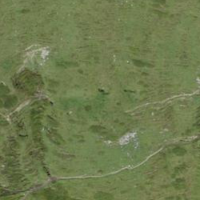
EUNIS habitat code: 23
Species observed at this site:
Caltha palustris